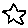
Label: star